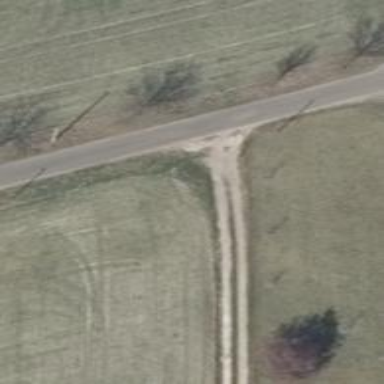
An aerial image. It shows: Grass track.